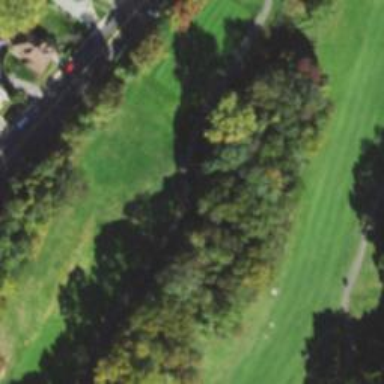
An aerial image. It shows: Golf fairway surrounded by grass.